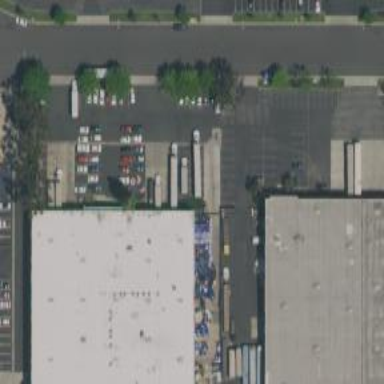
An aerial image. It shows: Warehouse building.